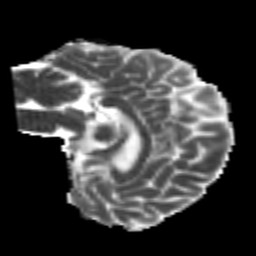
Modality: MD
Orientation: sagittal
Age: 21
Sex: male
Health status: healthy
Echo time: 0.074 s